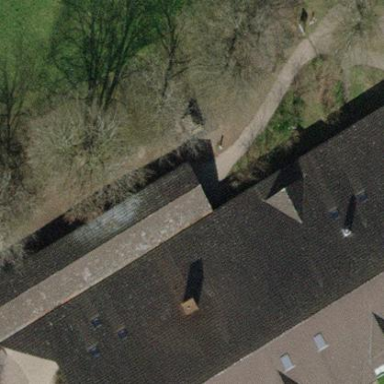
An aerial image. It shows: View of roof of building.